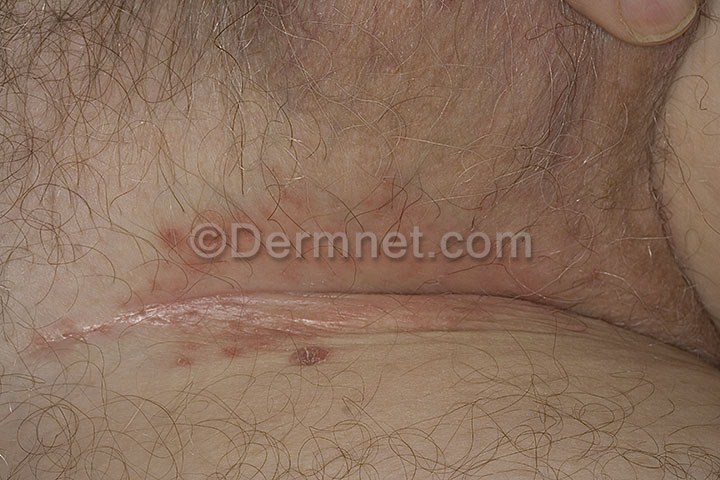
Disease: Tinea Ringworm Candidiasis and other Fungal Infections